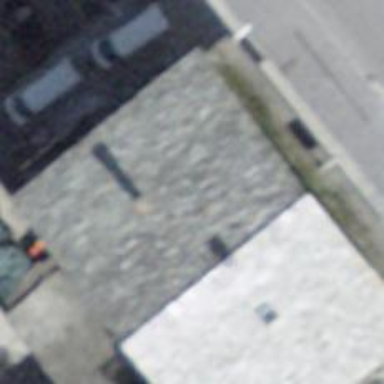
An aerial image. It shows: Car repair shop.